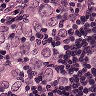
Metastatic tissue present: yes